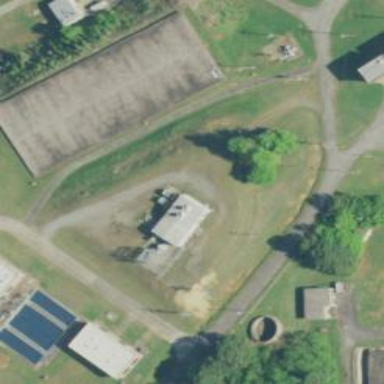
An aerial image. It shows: Generator is pictured.